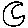
Label: moon